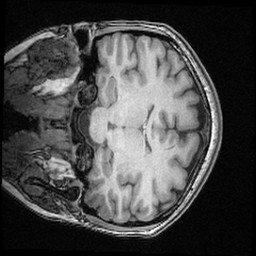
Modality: T1w
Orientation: coronal
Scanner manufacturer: ge
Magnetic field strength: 3 T
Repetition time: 0.008572 s
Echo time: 0.003384 s